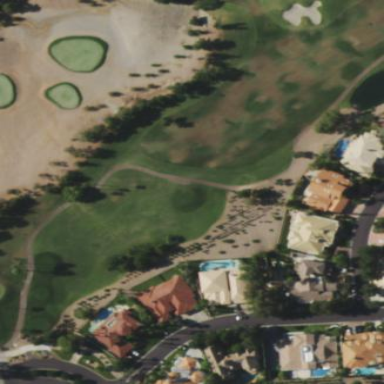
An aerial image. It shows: Area with grass used as rough in golf course.